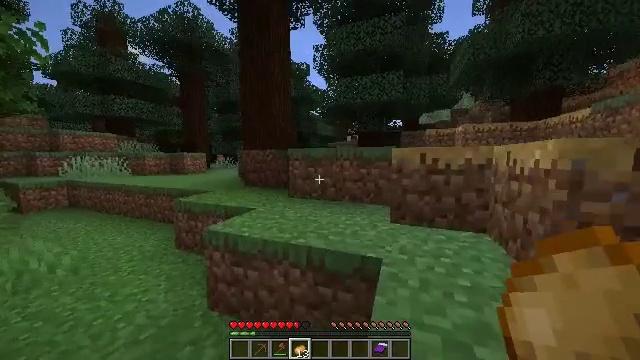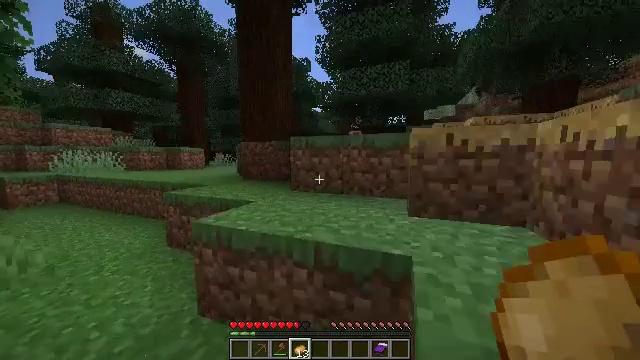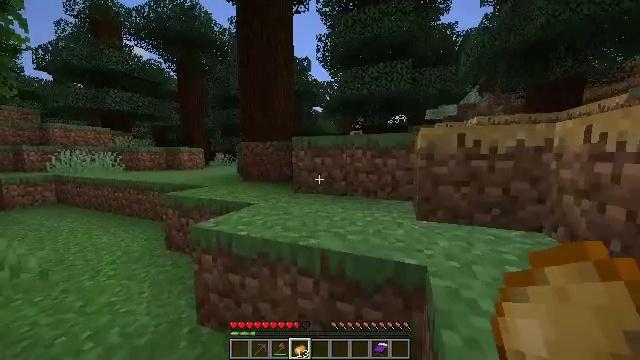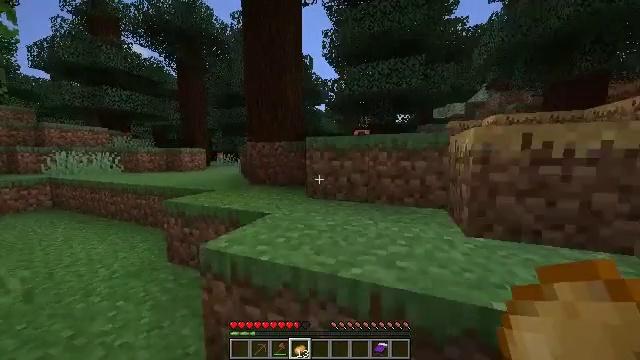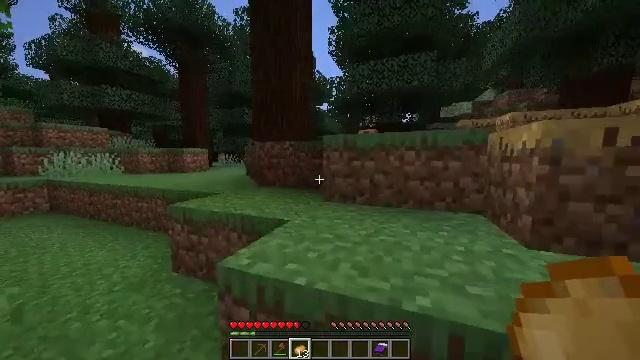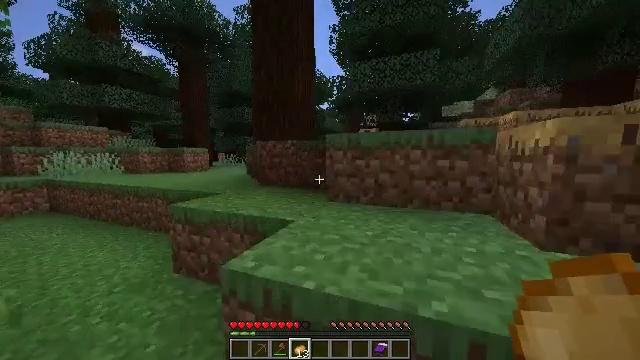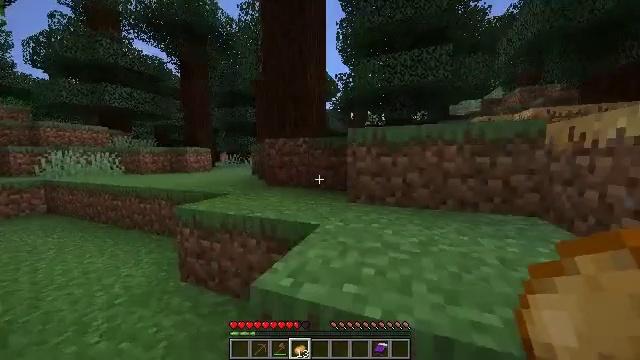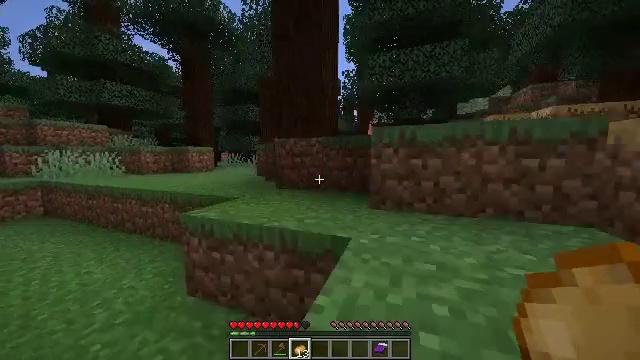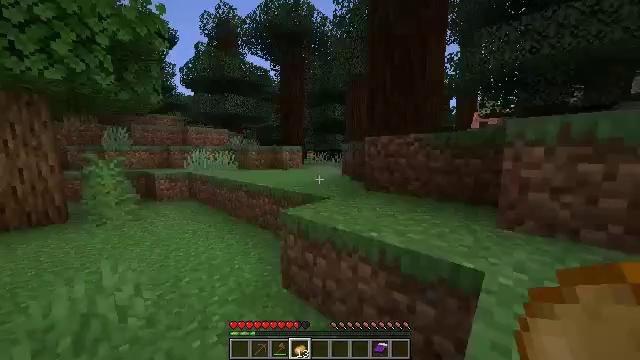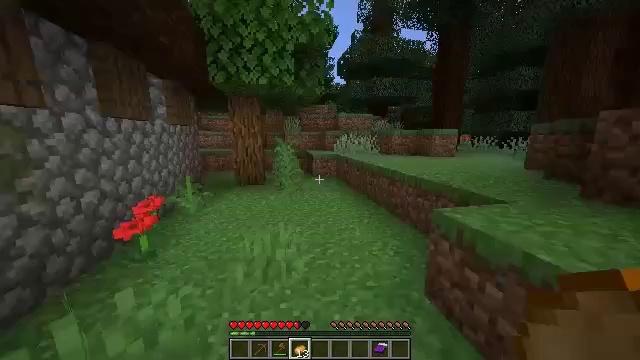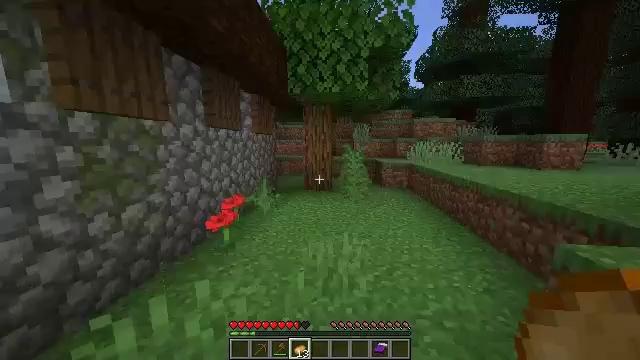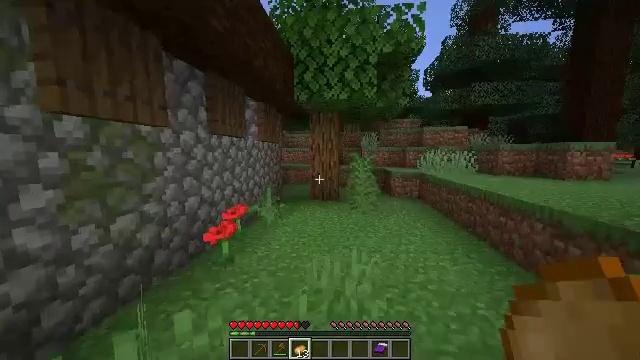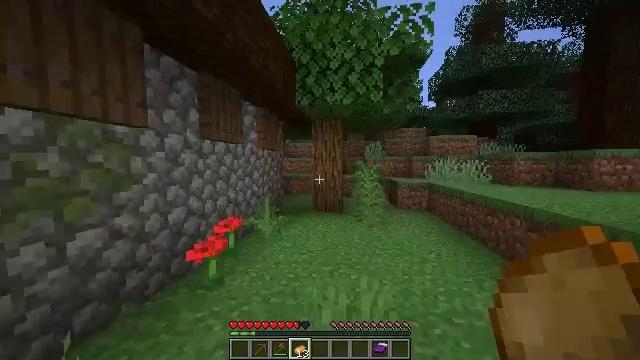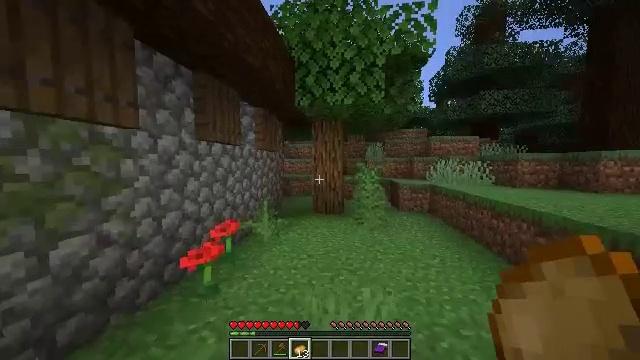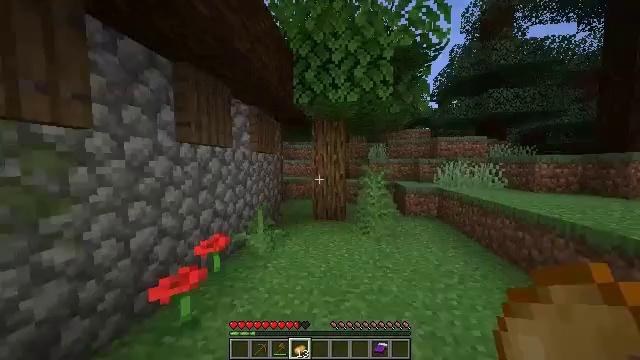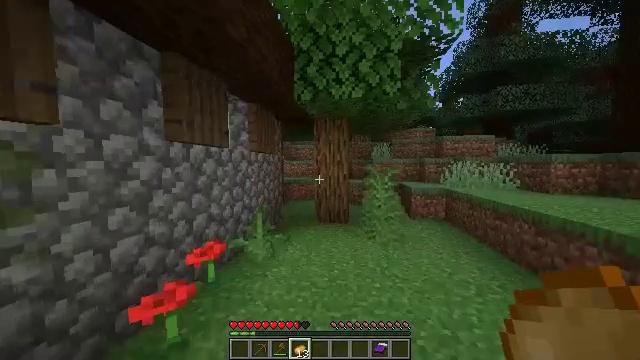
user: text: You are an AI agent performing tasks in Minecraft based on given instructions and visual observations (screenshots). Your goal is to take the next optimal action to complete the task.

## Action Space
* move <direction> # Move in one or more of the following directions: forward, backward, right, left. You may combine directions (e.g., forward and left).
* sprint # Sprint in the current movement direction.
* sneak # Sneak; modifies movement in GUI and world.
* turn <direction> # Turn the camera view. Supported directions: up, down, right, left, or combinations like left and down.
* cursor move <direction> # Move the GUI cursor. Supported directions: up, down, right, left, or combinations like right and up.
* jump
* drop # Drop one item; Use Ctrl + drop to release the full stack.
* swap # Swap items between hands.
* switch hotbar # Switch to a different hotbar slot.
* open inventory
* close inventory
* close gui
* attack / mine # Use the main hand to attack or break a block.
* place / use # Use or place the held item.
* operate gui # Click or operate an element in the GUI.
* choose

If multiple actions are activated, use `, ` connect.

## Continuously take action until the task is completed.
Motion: motion action
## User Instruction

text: Destroy the smoker to move it.
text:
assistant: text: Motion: move forward and move left
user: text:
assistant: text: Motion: move forward and move left
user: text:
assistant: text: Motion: move forward and move left
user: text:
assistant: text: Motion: move forward and move left
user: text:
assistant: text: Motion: move forward and move left
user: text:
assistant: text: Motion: move forward and move left
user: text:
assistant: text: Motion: move forward and move left
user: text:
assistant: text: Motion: move forward and move left, turn left
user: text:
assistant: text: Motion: move forward and move left, turn left and down
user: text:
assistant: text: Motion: move forward, turn left and up
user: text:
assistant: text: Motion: move forward, turn left and up
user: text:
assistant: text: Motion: move forward, sprint, turn up
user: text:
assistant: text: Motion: move forward, sprint
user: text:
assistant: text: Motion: move forward, sprint
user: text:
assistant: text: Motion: move forward, sprint
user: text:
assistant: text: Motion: move forward
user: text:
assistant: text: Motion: move forward, jump
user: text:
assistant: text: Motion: move forward, jump
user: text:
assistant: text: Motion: move forward and move right, jump
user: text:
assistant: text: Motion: move forward and move right, jump
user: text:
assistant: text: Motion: move forward and move right, jump
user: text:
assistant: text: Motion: move forward, jump
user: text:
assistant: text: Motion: move forward, jump
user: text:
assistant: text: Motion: move forward and move left
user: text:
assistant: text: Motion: move forward and move left
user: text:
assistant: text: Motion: move forward and move left
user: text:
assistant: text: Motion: move forward and move left, turn left
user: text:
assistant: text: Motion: move forward, turn left and down
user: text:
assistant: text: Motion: move forward
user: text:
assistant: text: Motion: move forward